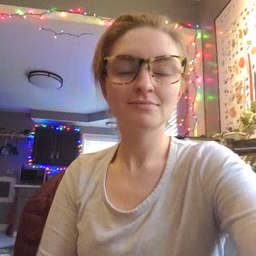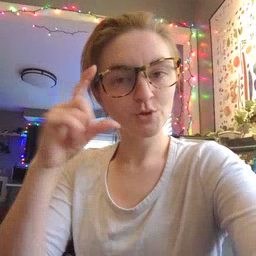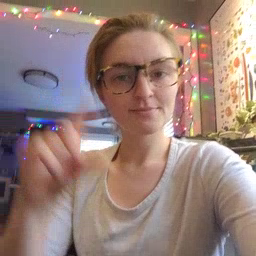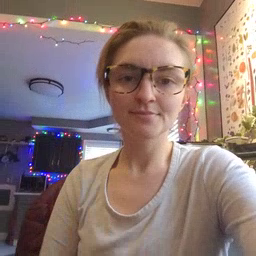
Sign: moon